Interaction volume radius: 5 \u00c5
Interaction volume height: 20 \u00c5
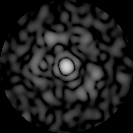
Disorder parameter: 0.8314